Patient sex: M
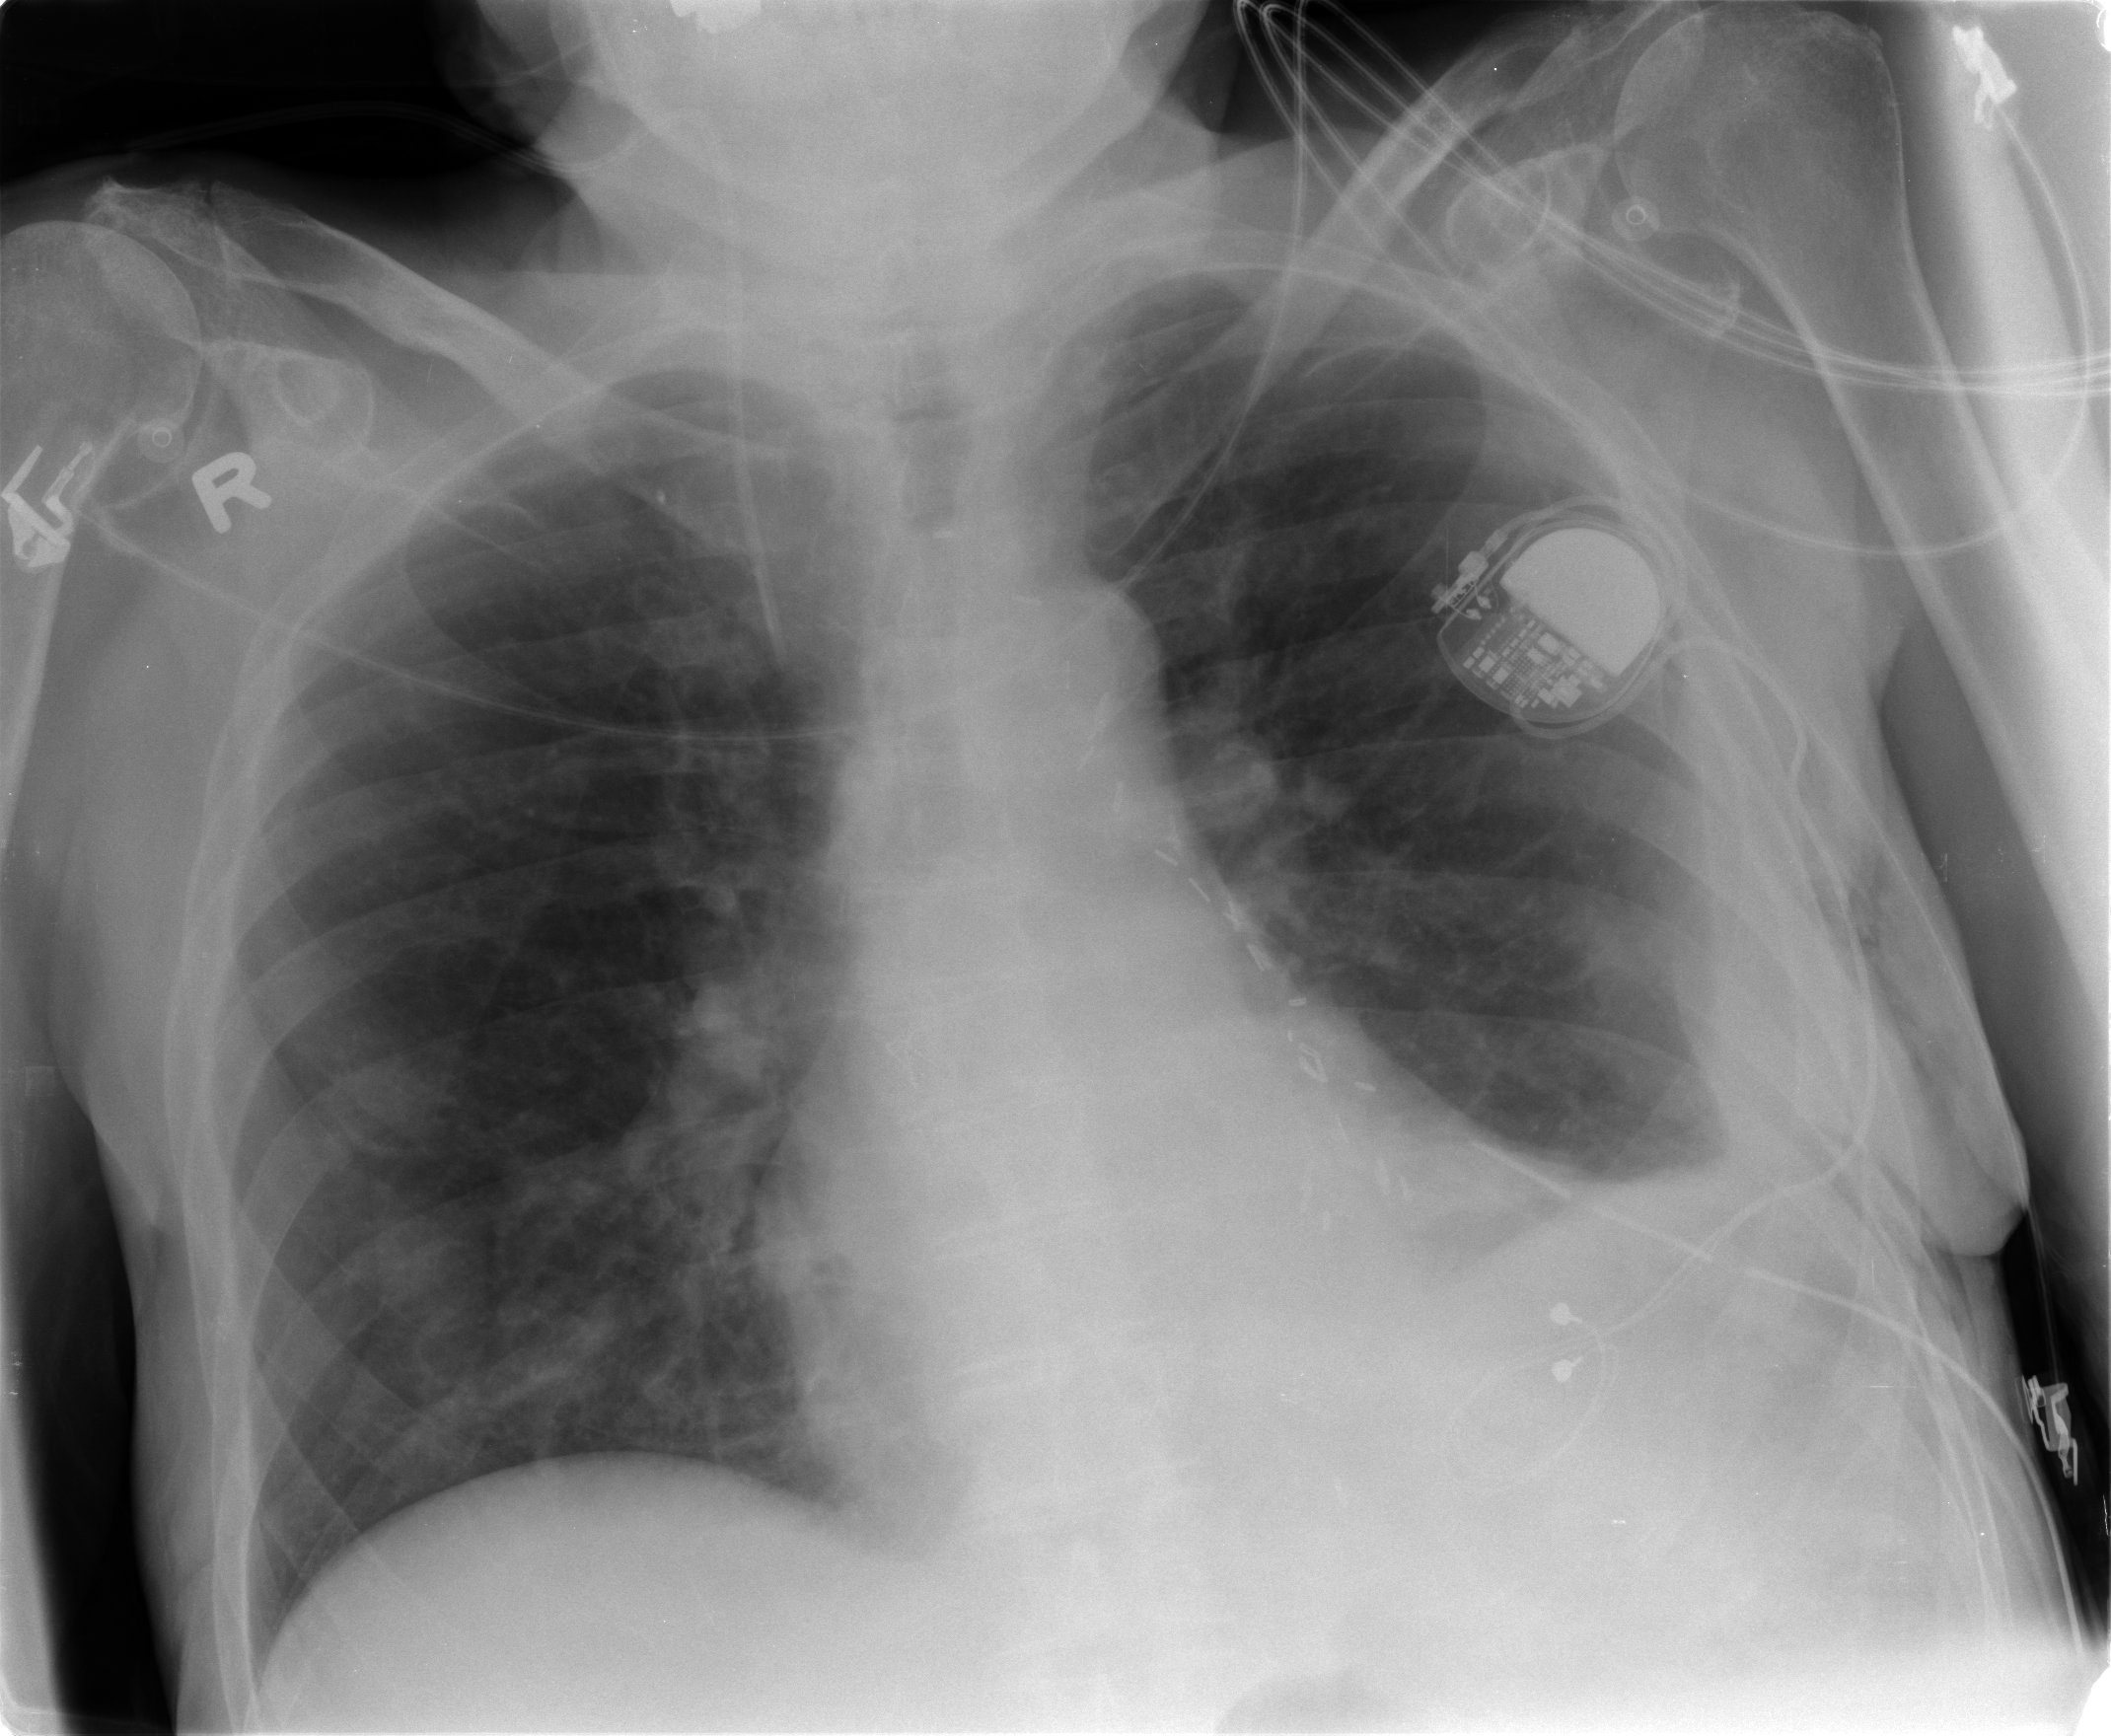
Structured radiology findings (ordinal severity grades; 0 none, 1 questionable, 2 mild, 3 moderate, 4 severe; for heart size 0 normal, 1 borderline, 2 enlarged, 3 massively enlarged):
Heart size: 2
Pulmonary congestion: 0
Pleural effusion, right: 0
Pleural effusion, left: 3
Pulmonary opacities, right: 0
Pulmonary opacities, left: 0
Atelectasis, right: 0
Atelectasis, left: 2